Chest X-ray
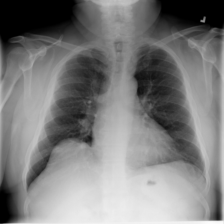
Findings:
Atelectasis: negative
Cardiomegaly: negative
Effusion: negative
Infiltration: negative
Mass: negative
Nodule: negative
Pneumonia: negative
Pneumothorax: negative
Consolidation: negative
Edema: negative
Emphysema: negative
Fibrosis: negative
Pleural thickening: negative
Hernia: negative